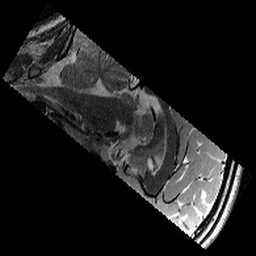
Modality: T2w
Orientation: sagittal
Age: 11
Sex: female
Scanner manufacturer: siemens
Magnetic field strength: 3 T
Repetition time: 9.23 s
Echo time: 0.067 s